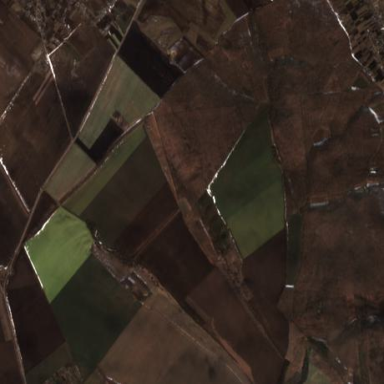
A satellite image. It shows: View of farmland.